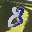
Label: 8